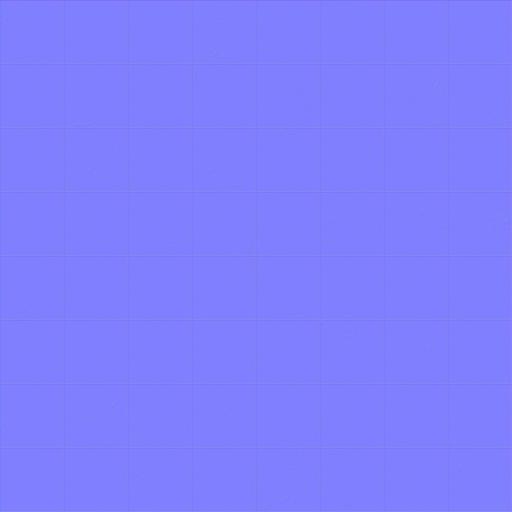
checker floor light marble pattern tiled tiles white yellow